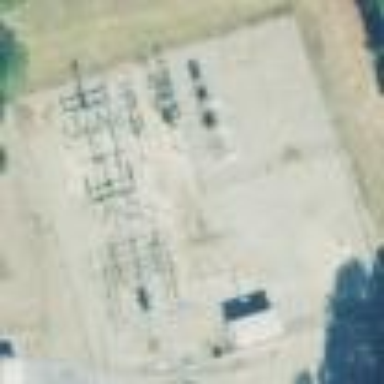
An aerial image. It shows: Fence surrounding compensation substation.